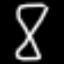
Label: hourglass